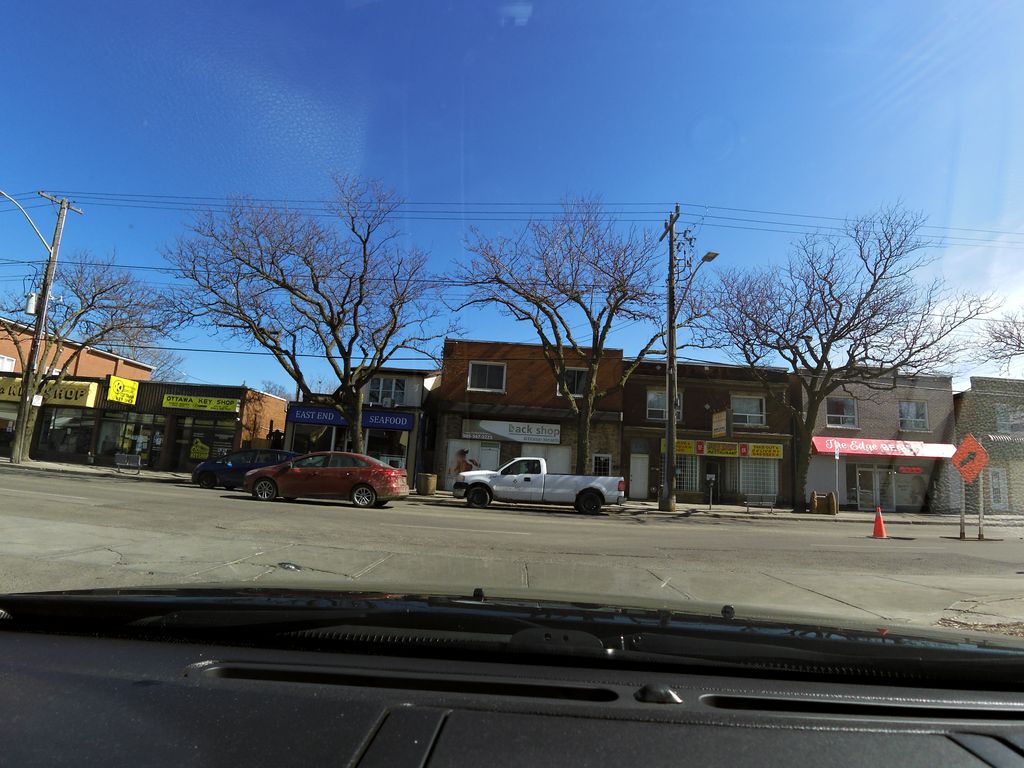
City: hamilton